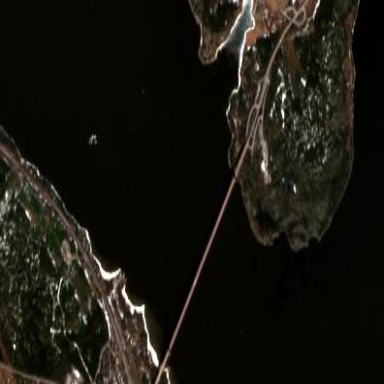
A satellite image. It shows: Suspension bridge.